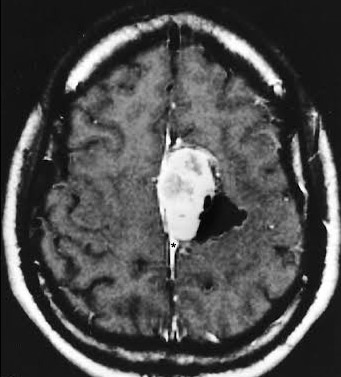
Label: meningioma